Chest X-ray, PA view. Patient: 38 years old, sex F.
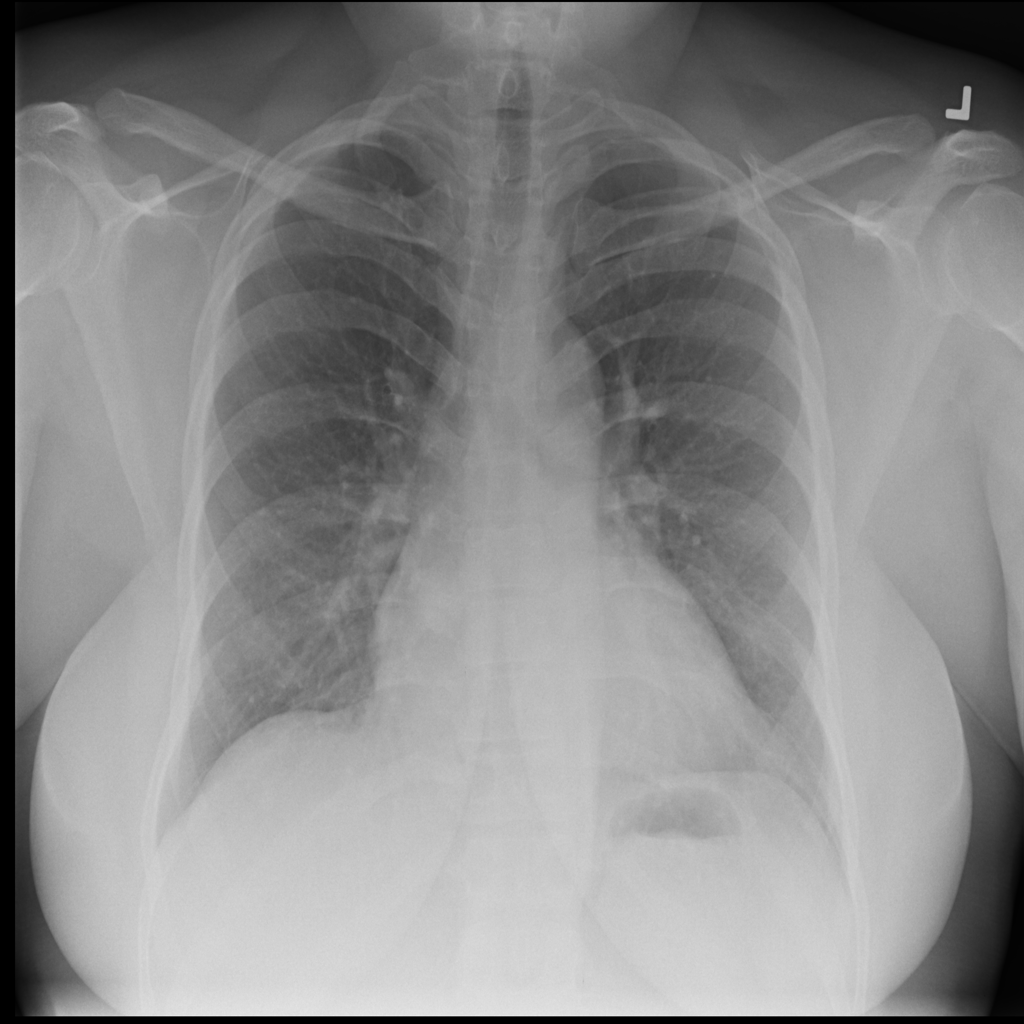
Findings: No Finding